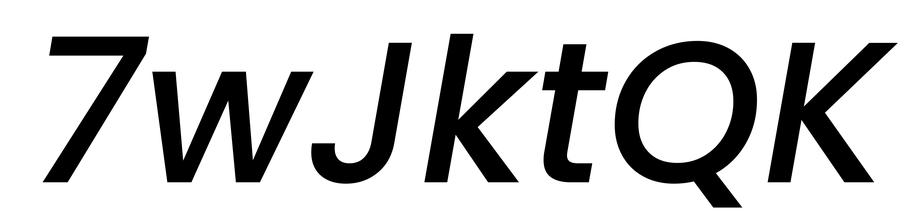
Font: Poppins-MediumItalic